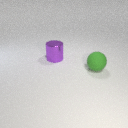
large green rubber sphere to the right of large purple metal cylinder